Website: macys
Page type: gifting
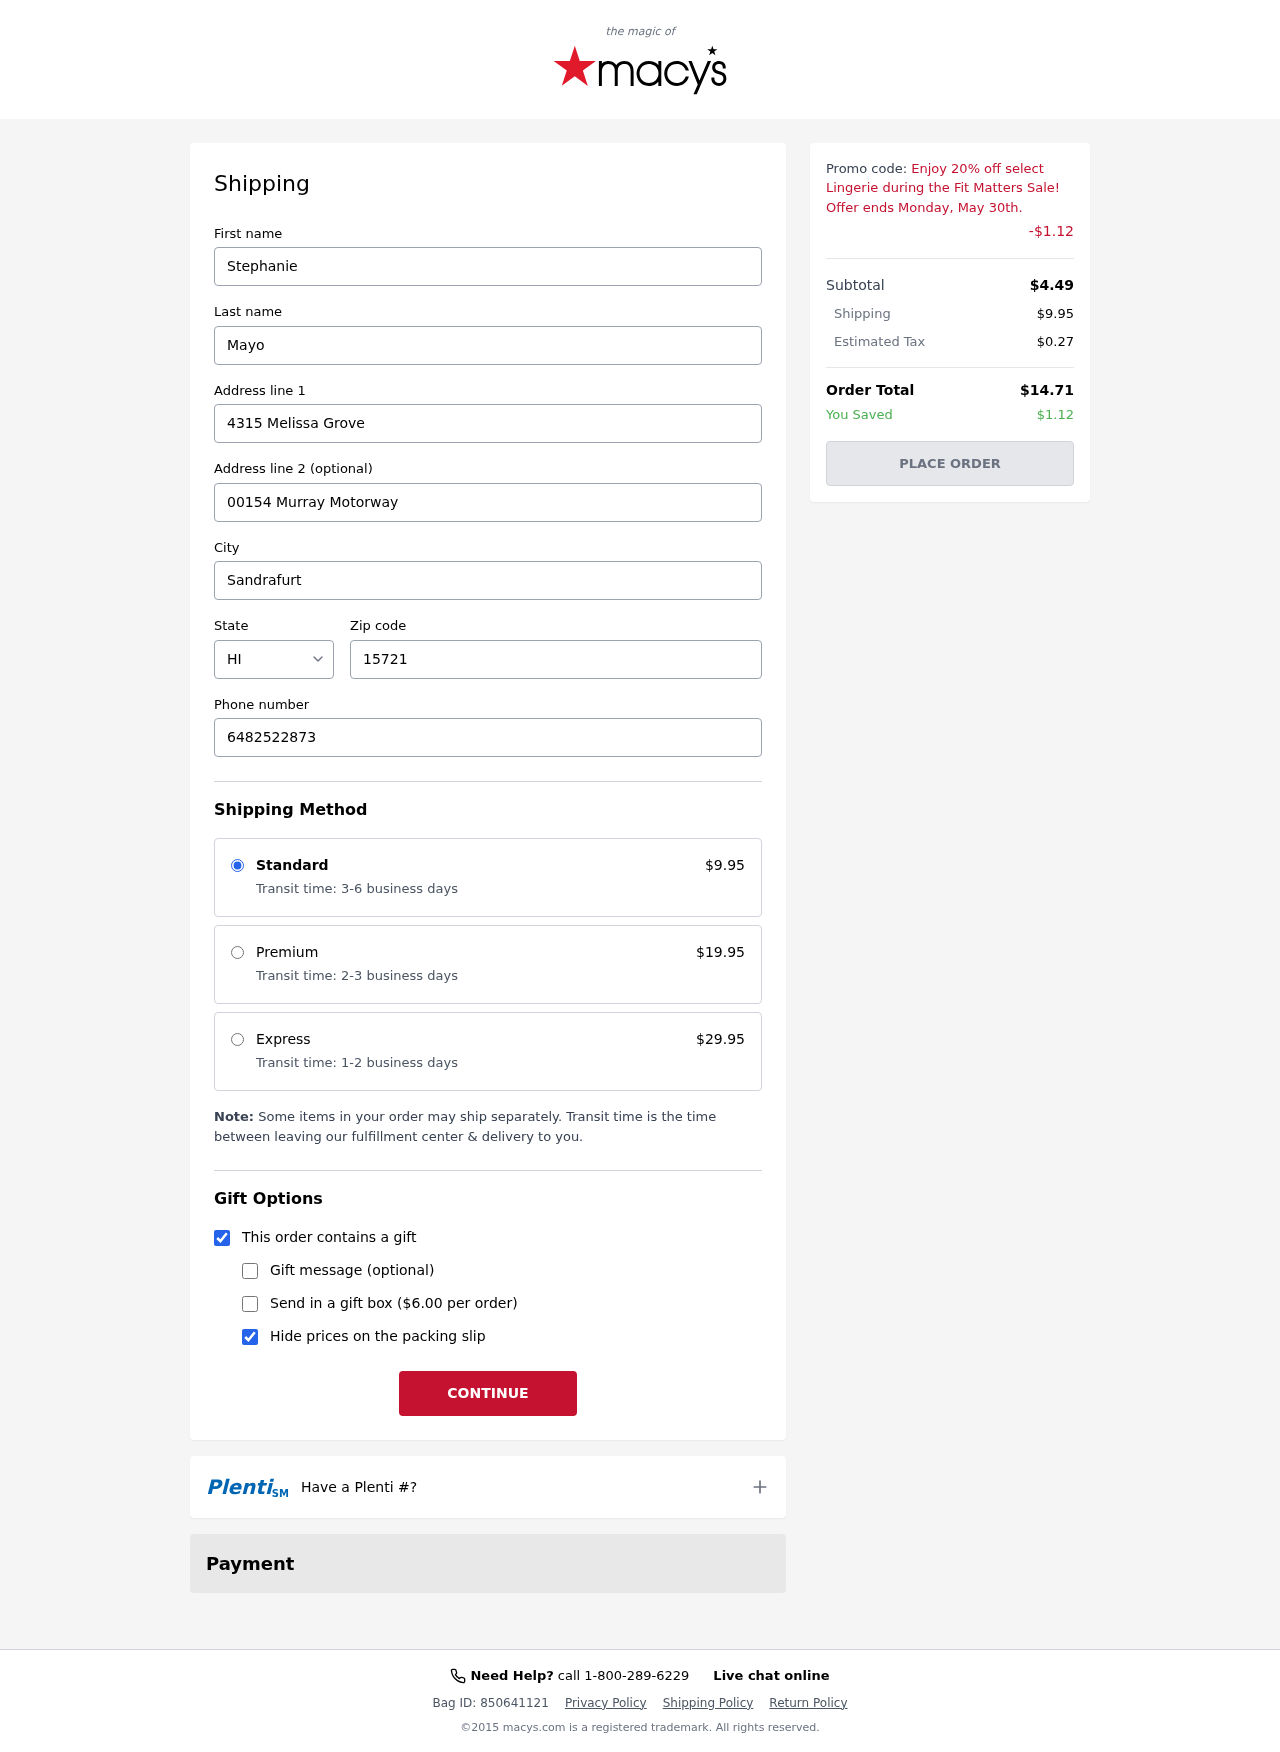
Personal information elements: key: PII_CITY
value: Sandrafurt
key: PII_FIRSTNAME
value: Stephanie
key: PII_LASTNAME
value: Mayo
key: PII_PHONE
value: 6482522873
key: PII_POSTCODE
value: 15721
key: PII_STATE_ABBR
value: HI
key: PII_STREET
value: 4315 Melissa Grove
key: PII_STREET2
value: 00154 Murray Motorway
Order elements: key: ORDER_SHIPPING_COST
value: $9.95
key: ORDER_DISCOUNT
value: -$1.12
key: ORDER_SUBTOTAL
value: $4.49
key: ORDER_TAX
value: $0.27
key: ORDER_TOTAL
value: $14.71
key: ORDER_SAVINGS
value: $1.12